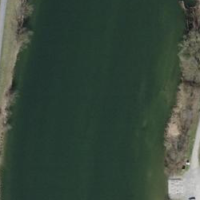
EUNIS habitat code: 15
Species observed at this site:
Corvus corone
Alcedo atthis
Sylvia borin
Botaurus stellaris
Sylvia atricapilla
Poecile palustris
Larus michahellis
Cygnus olor
Ardea alba
Castor fiber
Erithacus rubecula
Corvus corax
Tringa ochropus
Cyanistes caeruleus
Riparia riparia
Sturnus vulgaris
Troglodytes troglodytes
Passer domesticus
Mareca penelope
Passer montanus
Turdus merula
Calidris alpina
Spatula clypeata
Mareca strepera
Hirundo rustica
Milvus migrans
Milvus milvus
Mergus merganser
Oriolus oriolus
Sympetrum striolatum
Phylloscopus trochilus
Motacilla alba
Delichon urbicum
Tachybaptus ruficollis
Tyto alba
Podiceps cristatus
Turdus philomelos
Fulica atra
Anas crecca
Dendrocopos major
Buteo buteo
Gallinago gallinago
Chroicocephalus ridibundus
Platalea leucorodia
Phylloscopus collybita
Gallinula chloropus
Pica pica
Columba livia
Falco tinnunculus
Picus viridis
Acrocephalus scirpaceus
Anas platyrhynchos
Aythya ferina
Aythya fuligula
Fringilla coelebs
Tadorna tadorna
Carduelis carduelis
Columba palumbus
Anser albifrons
Phalacrocorax carbo
Egretta garzetta
Parus major
Anser anser
Ciconia ciconia
Accipiter nisus